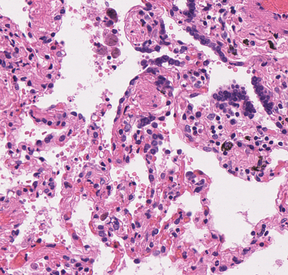
Tumor epithelial tissue: no
Tumor-associated stroma tissue: no
Normal tissue: yes